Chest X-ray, PA view. Patient: 54 years old, sex F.
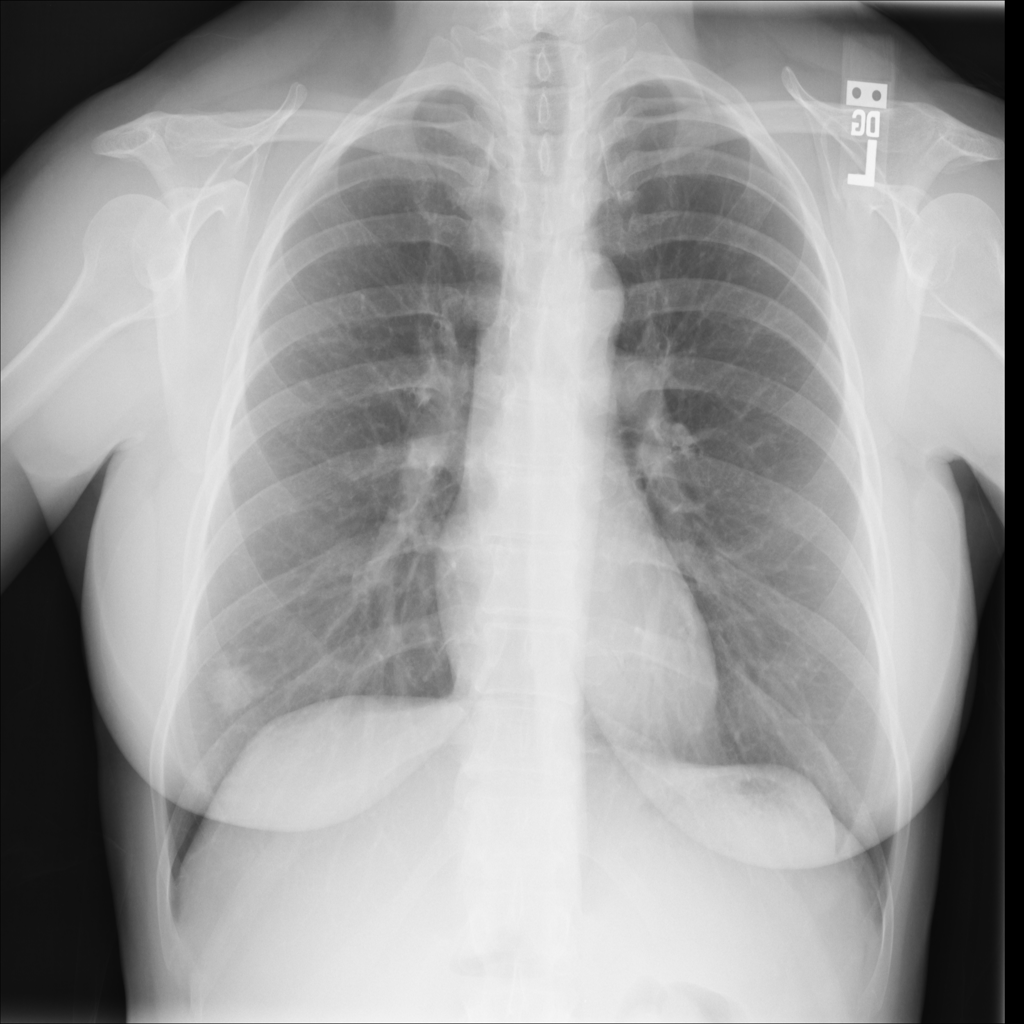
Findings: Nodule